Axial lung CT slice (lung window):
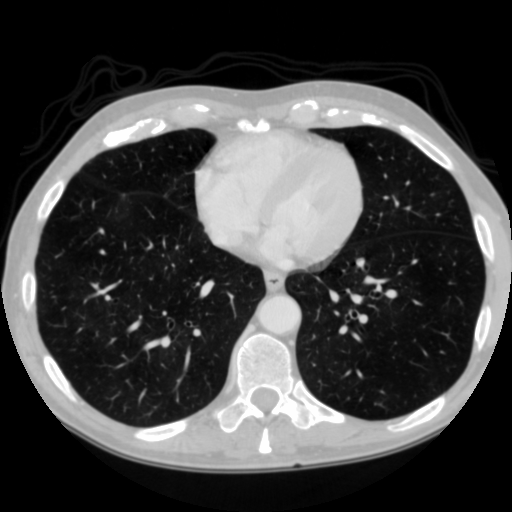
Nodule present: no